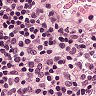
Metastatic tissue present: no